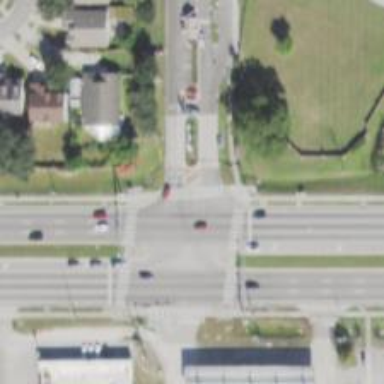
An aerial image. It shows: Marked crossing on footway.